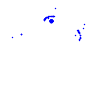
Particle: proton